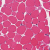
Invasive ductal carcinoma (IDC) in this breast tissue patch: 0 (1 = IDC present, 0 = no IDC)